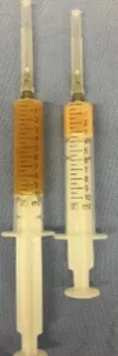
Intraoperative specimen.
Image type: radiology (x_ray)